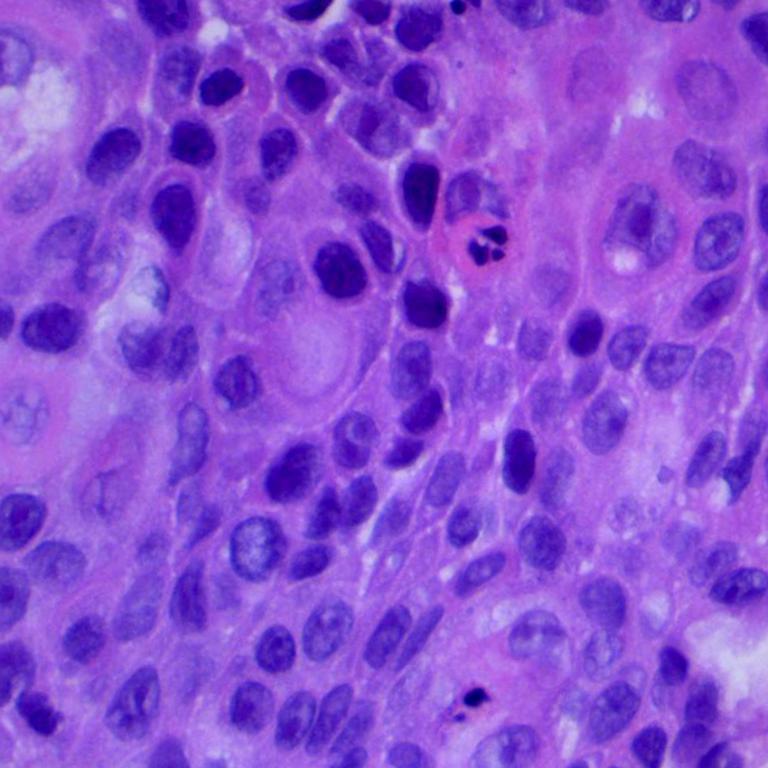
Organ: lung
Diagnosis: squamous carcinomas